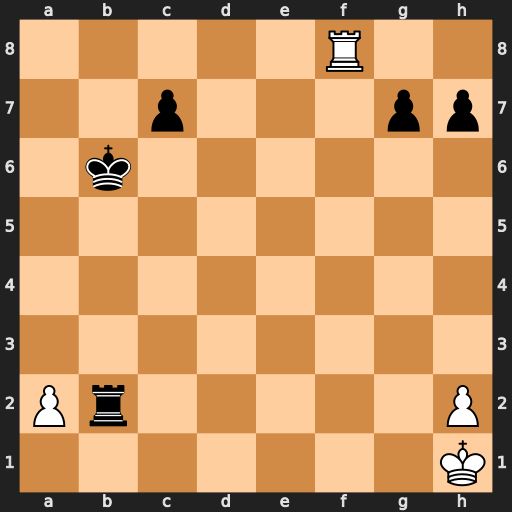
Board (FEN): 5R2/2p3pp/1k6/8/8/8/Pr5P/7K
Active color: w
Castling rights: -
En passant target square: -
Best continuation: Rb8+ Ka5 Rxb2